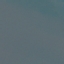
Label: SeaLake